Question: I have been googling since yesterday on how I could do this but with no avail. I can perfectly achieve ranking with ties and return rank of a specific student using php and mysql quesry. But I have one problem. The problem is that if a student fails in one subject (pass mark is given 33) out of group by subject (available different subjects) in the table, I want to skip calculating his ranking using mysql.
'''
$query = "SELECT id, Names,
TOTALSCORE, Rank
FROM(
(SELECT t.*, IF(@p = TOTALSCORE, @n, @n := @n + 1)
AS Rank, @p := TOTALSCORE
FROM(
(SELECT id, Names,
SUM(score) TOTALSCORE
FROM exam, (SELECT @n := 0, @p := 0) n
GROUP BY id
ORDER BY TOTALSCORE DESC
) t
) r";
$myrank = mysql_query($query, $dbconnect) or die(mysql_error());
$i = 0;
$j = 0;
$data = array();
while($row_myrank = mysql_fetch_assoc($myrank)){
$data[$i] = $row_myrank;
if(isset($data[$i - 1]) && $data[$i - 1]['TOTALSCORE'] == $data[$i]['TOTALSCORE']){
$data[$i]['Rank'] = $j;
}else{
$data[$i]['Rank'] = ++$j;
}
$i++;
}
foreach($data as $key => $value){
if($value['id'] == $id){
if($value['Rank']>0){
return $value['Rank'];
} else{
return "<font color=red>Not get Ranking.</font>";
}
}
}
'''
This is the sample shot of what I want to achieve. In this shot, I only have three different students, in the application I might have more than 300 different students. The subject where a student failed is marked red.

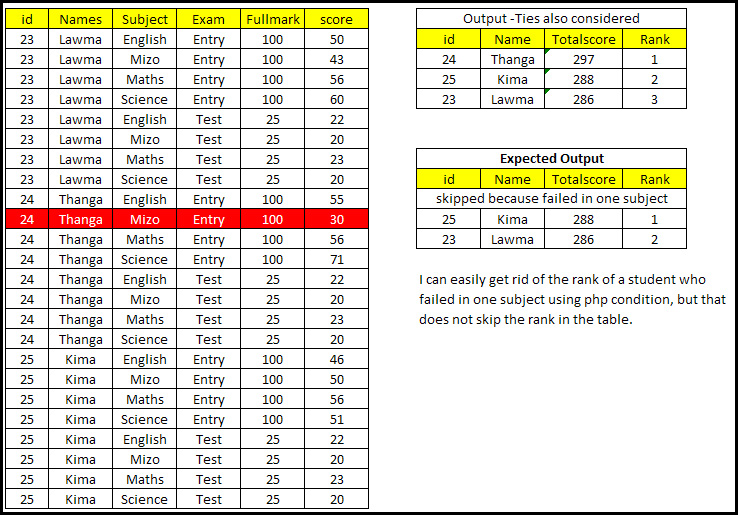
Answer: I am not quite sure what "'pass mark is given 33'" means.
I assume that it is 33% of 'Fullmark',
for example if 'Fullmark'=75 then the pass score is 33% of 75 = 24,75 points,
which means that a student must gain at least 24,75 points to pass the exam.
In this case a simple check with an antijoin can help:
'''
WHERE NOT EXISTS(
SELECT null FROM exam e
WHERE e.id = r.id
AND e.score/e.Fullmark < 0.33
);
'''
the above means: "give me only these records for which does not exist any exam with pas mark < 33%"
A full query is shown below, and a demo here --> <URL>
'''
SELECT id, Names, TOTALSCORE, Rank
FROM
(
SELECT t.*,
IF(@p = TOTALSCORE, @n, @n := @n + 1) AS Rank,
@p := TOTALSCORE
FROM(
SELECT id, Names,SUM(score) TOTALSCORE
FROM exam, (SELECT @n := 0, @p := 0) n
GROUP BY id
ORDER BY TOTALSCORE DESC
) t
) r
WHERE NOT EXISTS(
SELECT null FROM exam e
WHERE e.id = r.id
AND e.score/e.Fullmark < 0.33
);
'''
The above query calculates incorrect rank values, here is improved version:
'''
SELECT id, Names, TOTALSCORE, Rank
FROM
(
SELECT t.*,
IF(@p = TOTALSCORE, @n, @n := @n + 1) AS Rank,
@p := TOTALSCORE
FROM(
SELECT id, Names,SUM(score) TOTALSCORE
FROM exam e1, (SELECT @n := 0, @p := 0) n
WHERE NOT EXISTS(
SELECT null FROM exam e2
WHERE e1.id = e2.id
AND e2.score/e2.Fullmark < 0.33
)
GROUP BY id
ORDER BY TOTALSCORE DESC
) t
) r
;
'''
and demo: --> <URL>